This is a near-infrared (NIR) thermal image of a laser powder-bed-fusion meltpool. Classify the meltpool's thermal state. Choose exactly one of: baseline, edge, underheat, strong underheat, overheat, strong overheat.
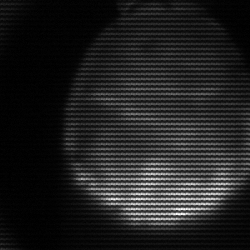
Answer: edge